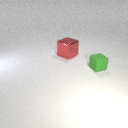
large red metal cube to the left of small green rubber cube